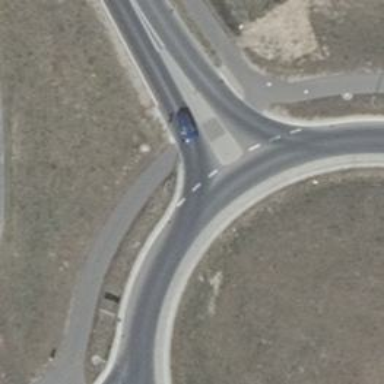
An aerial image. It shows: Tertiary road made of asphalt leading to roundabout junction.